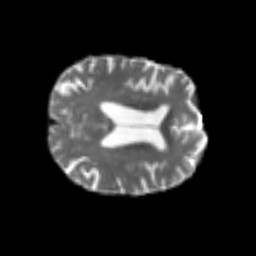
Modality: T2w
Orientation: axial
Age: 58
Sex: male
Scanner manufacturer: siemens
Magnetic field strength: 3 T
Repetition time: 4.999 s
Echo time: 0.07946 s